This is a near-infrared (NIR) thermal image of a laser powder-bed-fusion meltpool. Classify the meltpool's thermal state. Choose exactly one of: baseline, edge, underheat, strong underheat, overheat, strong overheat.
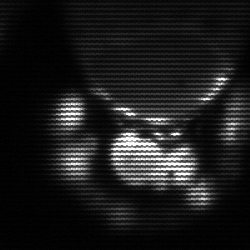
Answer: baseline